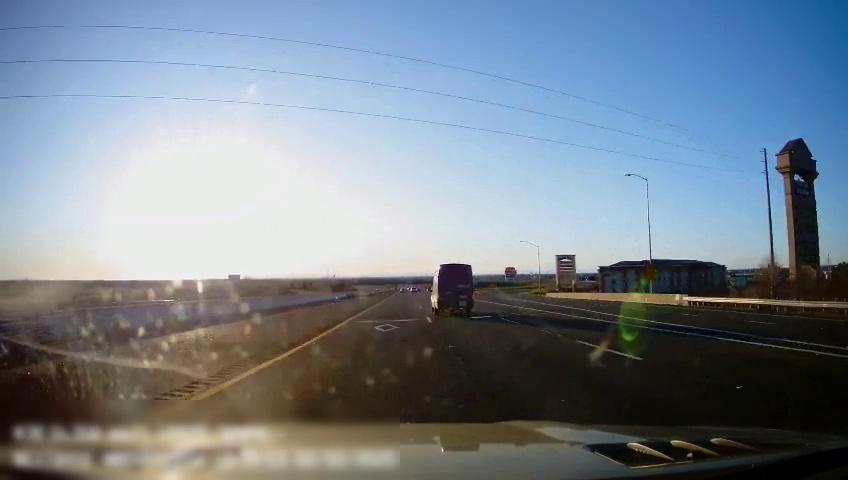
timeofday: Day
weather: Sunny
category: Drivable Space
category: Drivable Space
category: Vehicles | Truck
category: Lanes | Current Lane
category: Lanes | Current Lane
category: Lanes | Alternate Lane
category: Lanes | Alternate Lane
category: Lanes | Alternate Lane
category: Lanes | Alternate Lane
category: Lanes | Alternate Lane